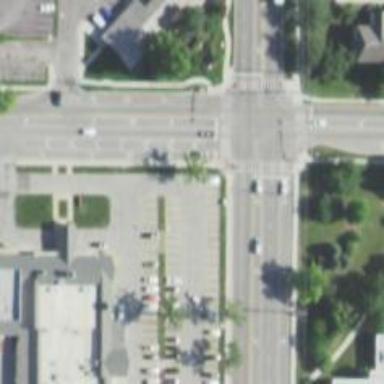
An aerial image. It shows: Solid stop line on the road marking.